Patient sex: M
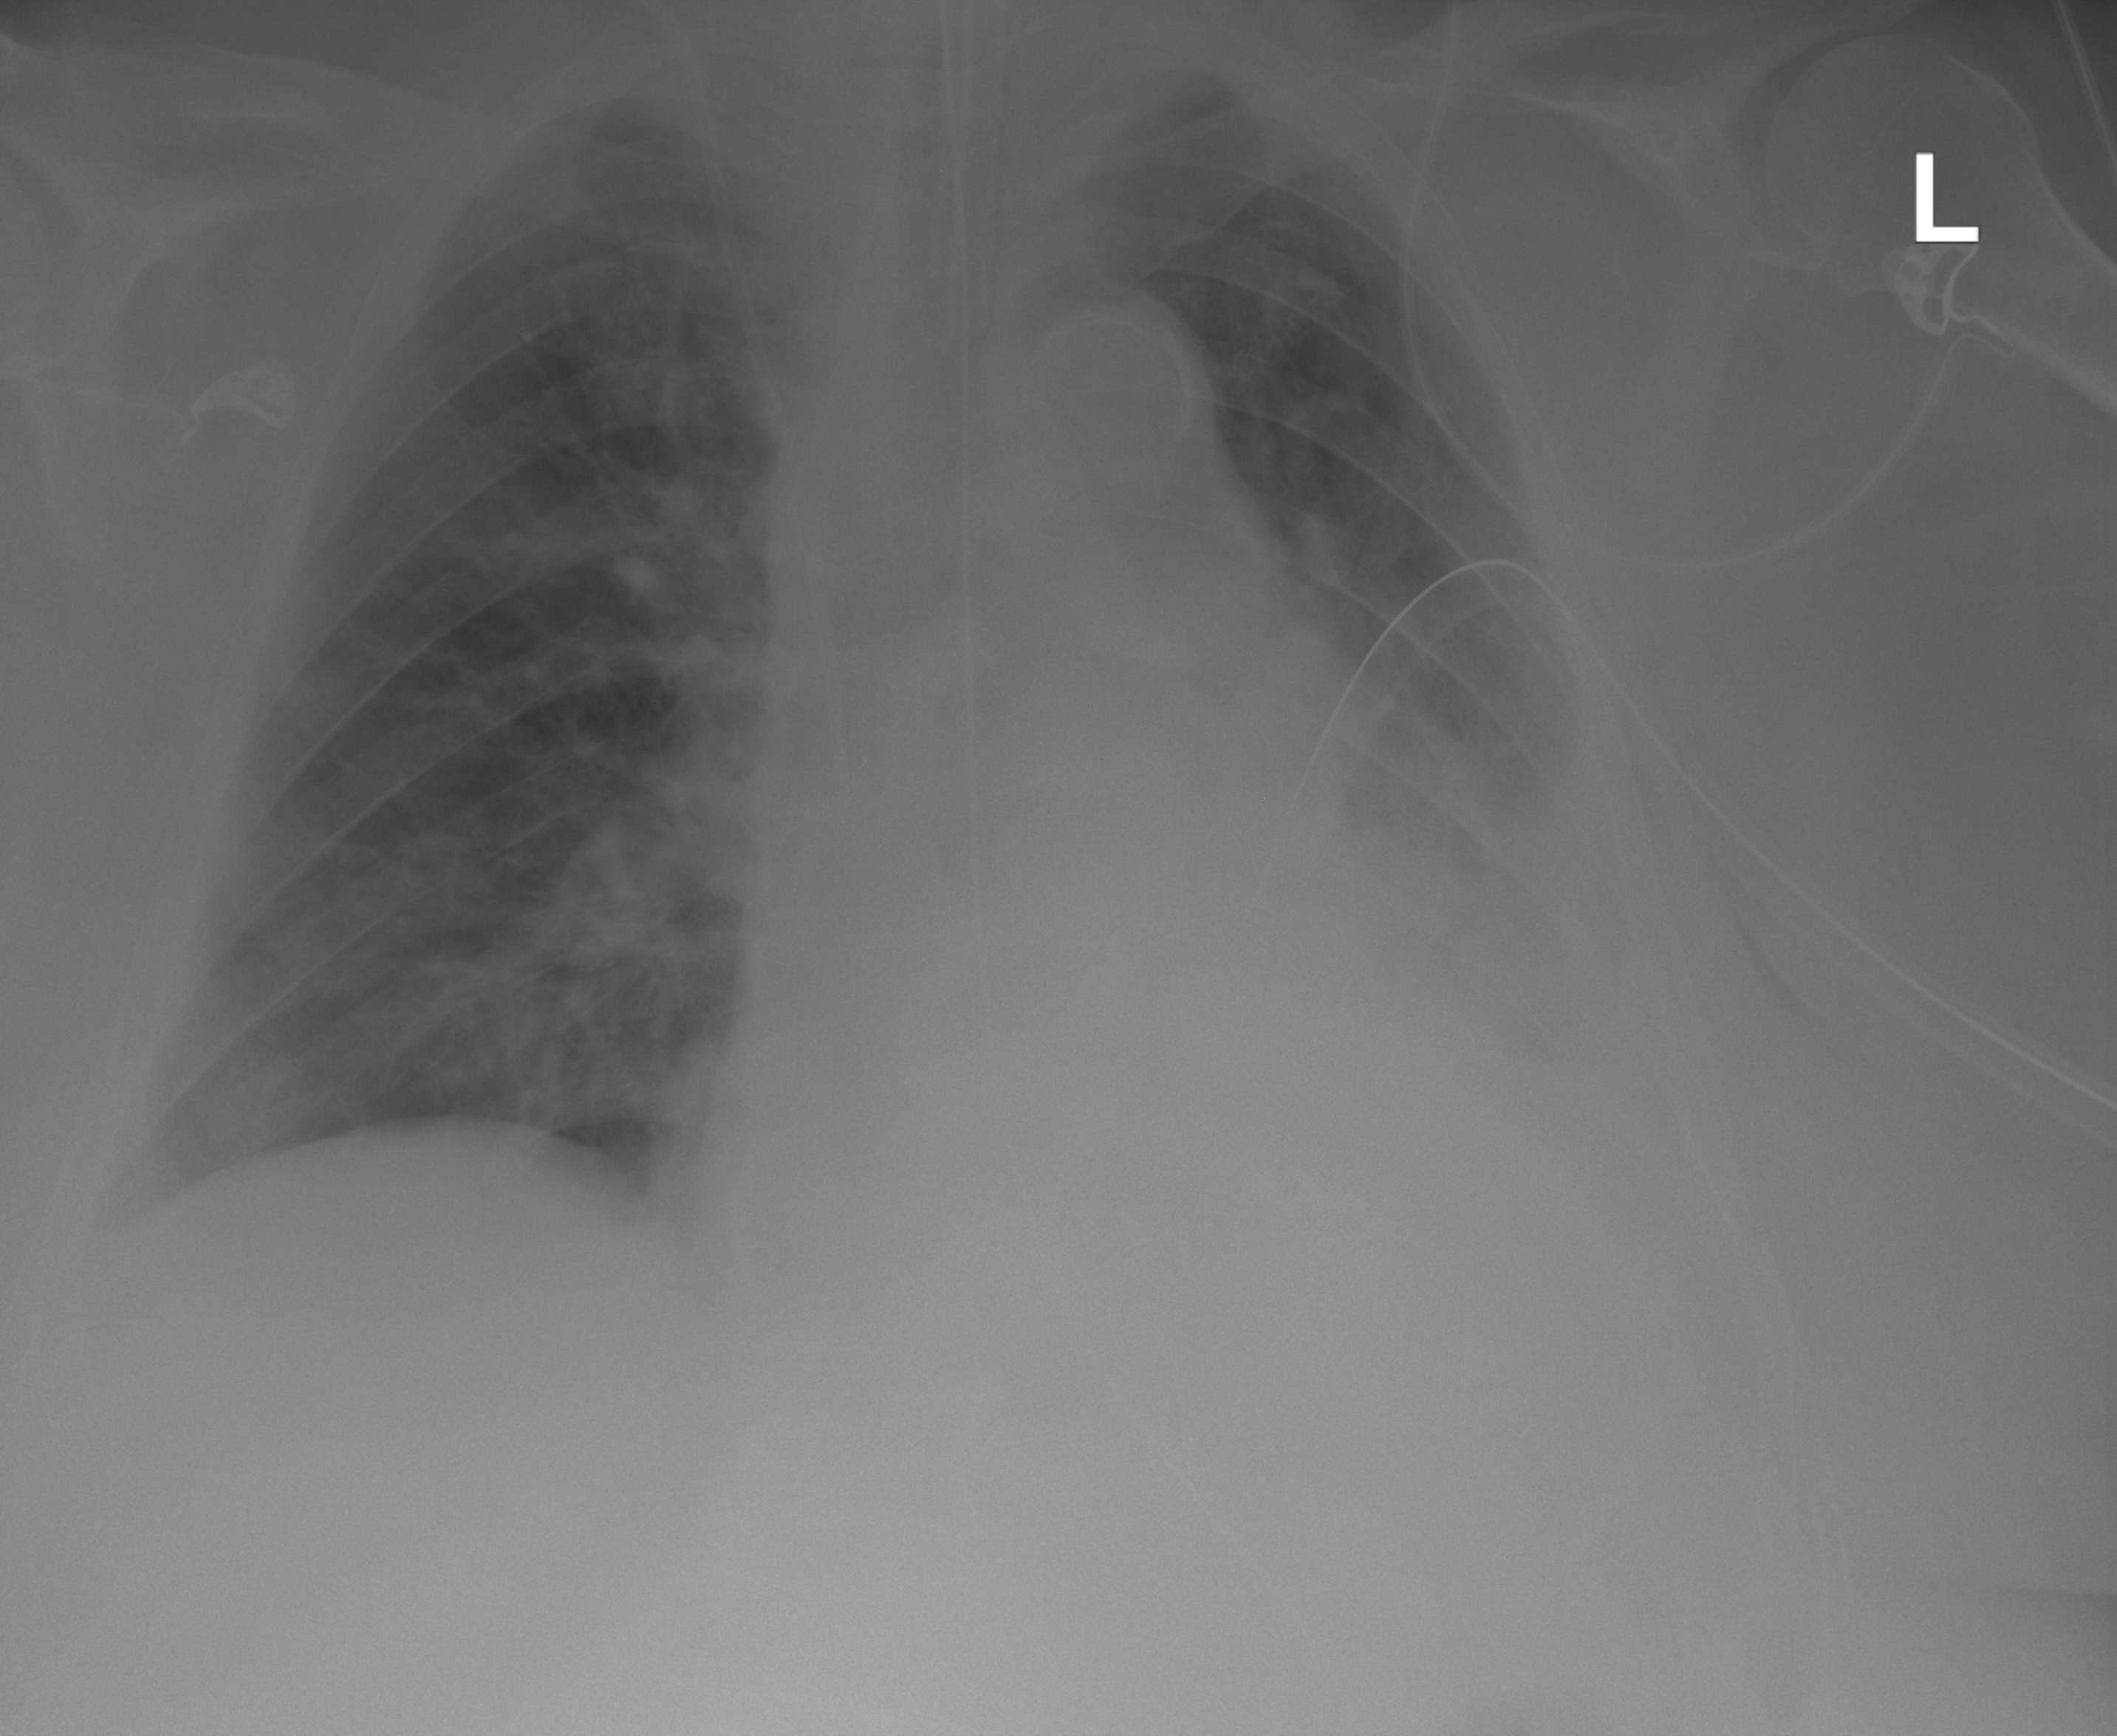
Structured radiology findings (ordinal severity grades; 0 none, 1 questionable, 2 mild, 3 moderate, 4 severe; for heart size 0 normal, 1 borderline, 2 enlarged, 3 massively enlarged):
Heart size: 2
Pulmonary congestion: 1
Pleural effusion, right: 1
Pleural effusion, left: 2
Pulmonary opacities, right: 2
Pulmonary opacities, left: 2
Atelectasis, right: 2
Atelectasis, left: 3